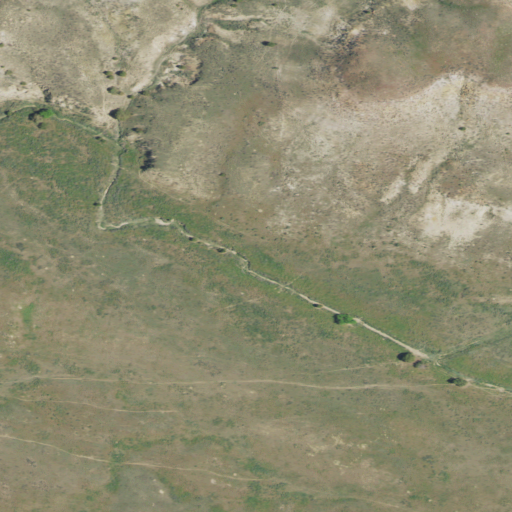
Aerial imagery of valley in Montana named Fire Gulch containing shrub and grassland